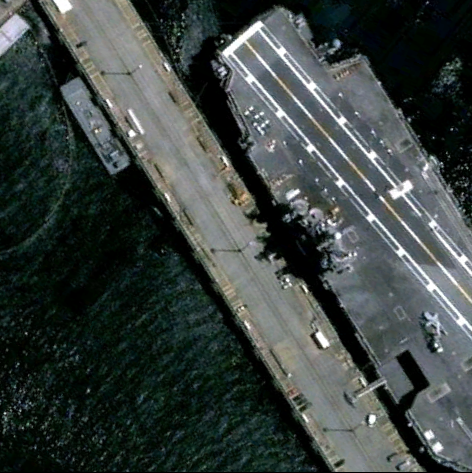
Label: aircraft_carrier